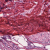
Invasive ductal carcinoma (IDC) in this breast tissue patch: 0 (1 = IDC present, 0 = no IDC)